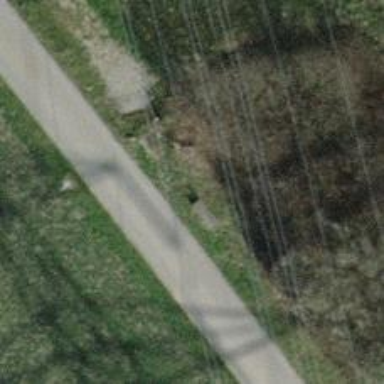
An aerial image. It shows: Bench.